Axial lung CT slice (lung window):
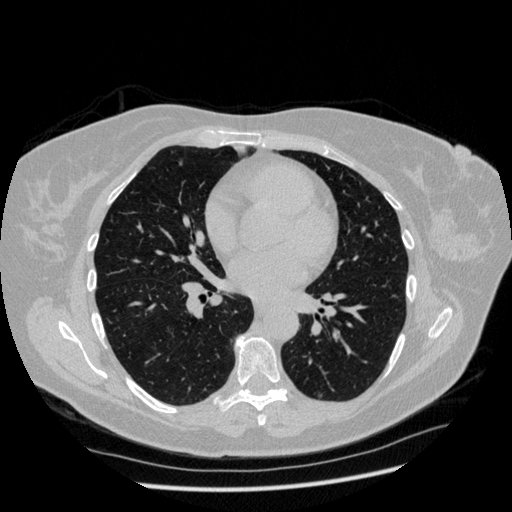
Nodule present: no